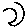
Label: moon